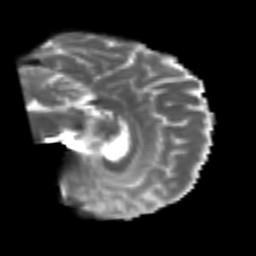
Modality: T2w
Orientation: sagittal
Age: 53
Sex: male
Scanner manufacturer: siemens
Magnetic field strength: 3 T
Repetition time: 4.999 s
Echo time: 0.07946 s